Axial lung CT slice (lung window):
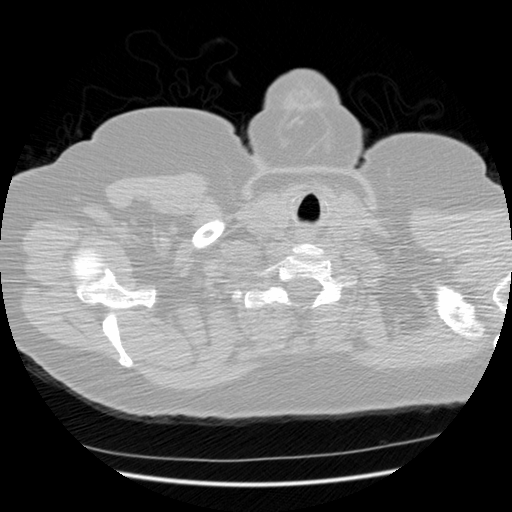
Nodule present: no